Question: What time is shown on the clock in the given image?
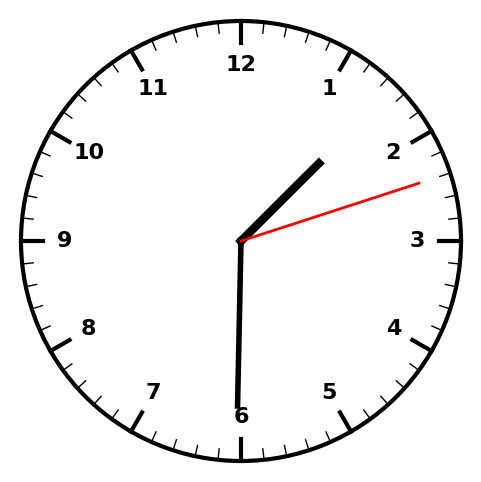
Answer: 01:30:12